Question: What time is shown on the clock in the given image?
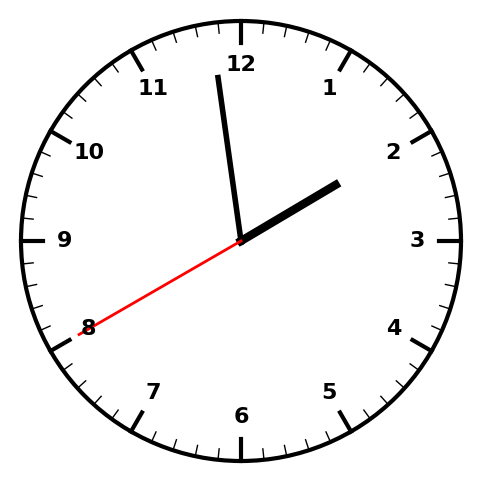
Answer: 01:58:40